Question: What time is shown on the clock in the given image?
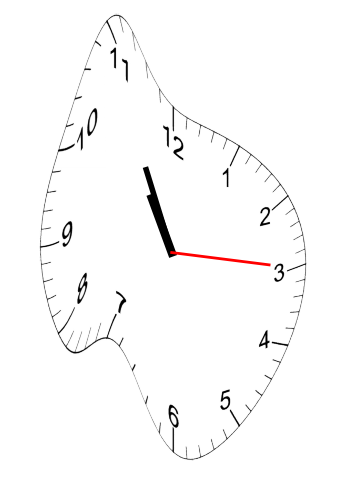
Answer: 10:55:15